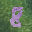
Label: 8